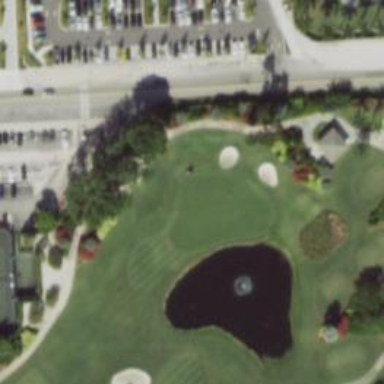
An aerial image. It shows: View of golf hole.